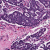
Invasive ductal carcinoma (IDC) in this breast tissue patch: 1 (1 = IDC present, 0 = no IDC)